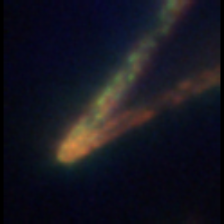
Taxon: Thalassionema
Group: Diatoms